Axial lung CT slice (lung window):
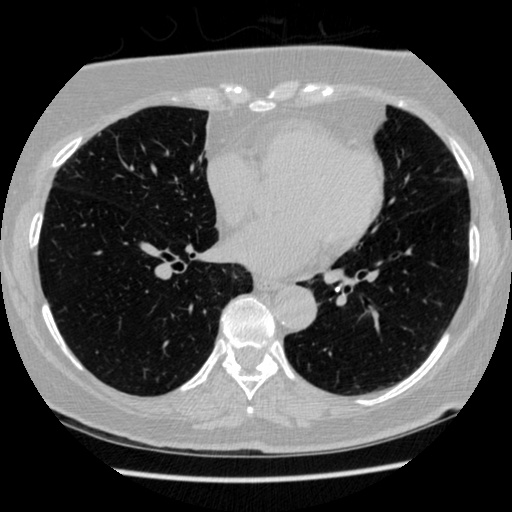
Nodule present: no